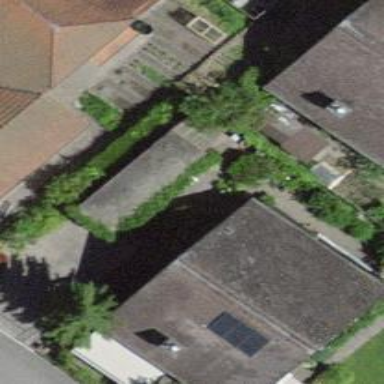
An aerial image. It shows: Garage.